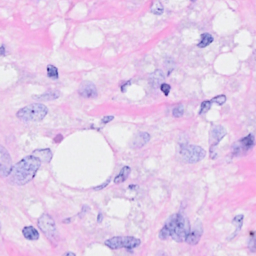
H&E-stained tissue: Breast